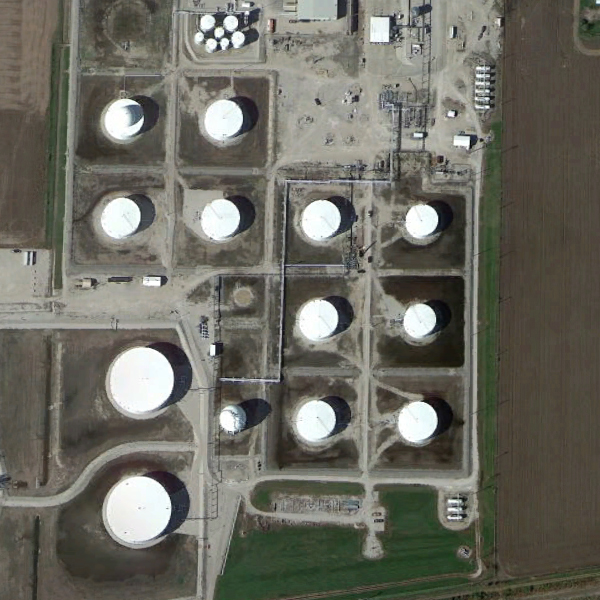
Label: StorageTanks